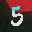
Label: 5